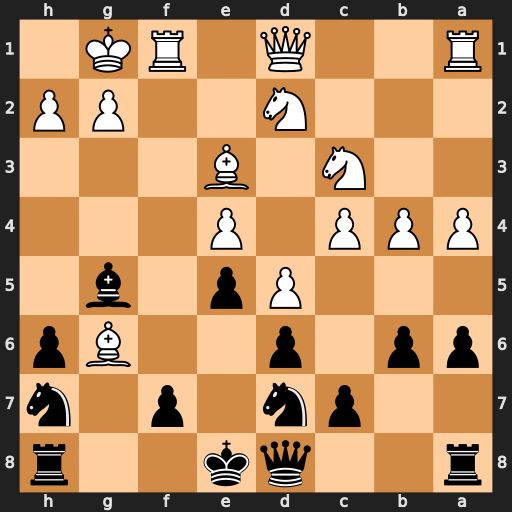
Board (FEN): r2qk2r/2pn1p1n/pp1p2Bp/3Pp1b1/PPP1P3/2N1B3/3N2PP/R2Q1RK1
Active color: b
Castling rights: kq
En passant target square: -
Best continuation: Bxe3+ Kh1 fxg6